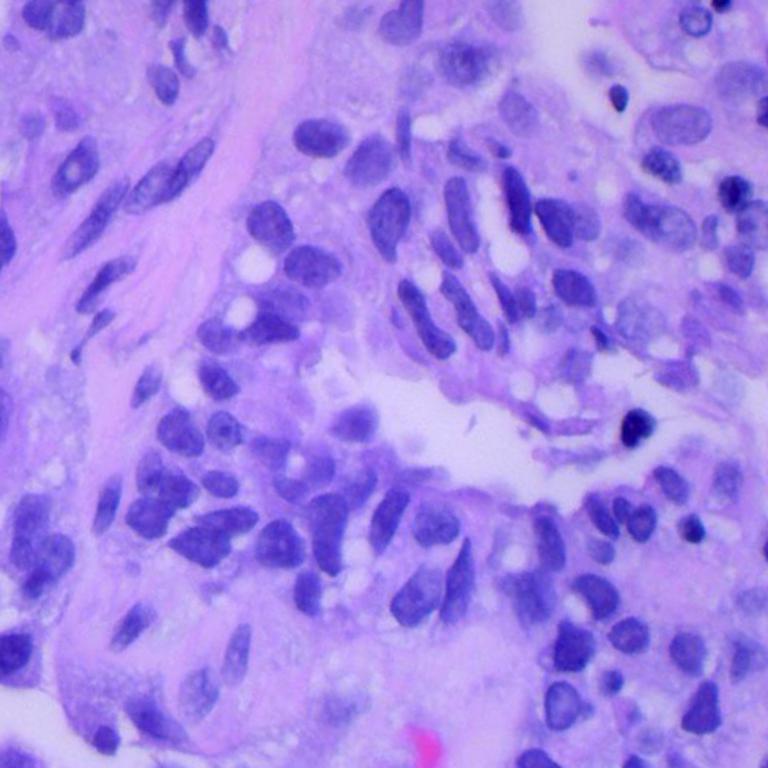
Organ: lung
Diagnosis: adenocarcinomas